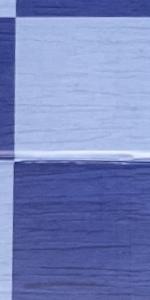
Label: Empty